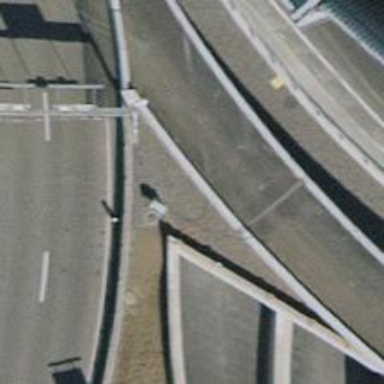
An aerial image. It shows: Tunnel under the road used for service purposes.